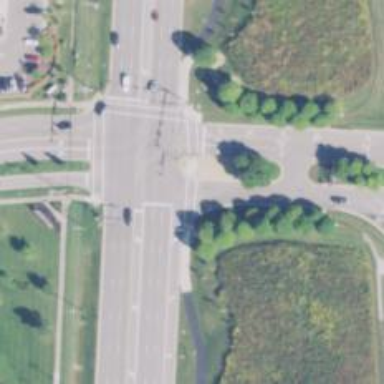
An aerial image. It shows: Marked crossing on the road.